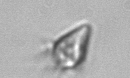
Label: Paratontonia_gracillima